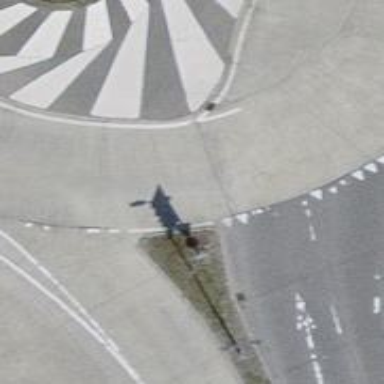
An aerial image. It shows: Asphalt road classified as primary highway with roundabout junction. There are no sidewalks along the road.